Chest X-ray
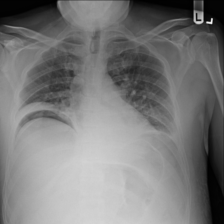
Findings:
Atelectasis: negative
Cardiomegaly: negative
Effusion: negative
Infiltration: negative
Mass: negative
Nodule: negative
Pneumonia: negative
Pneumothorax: negative
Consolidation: negative
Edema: negative
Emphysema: negative
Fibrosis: negative
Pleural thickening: negative
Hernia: negative